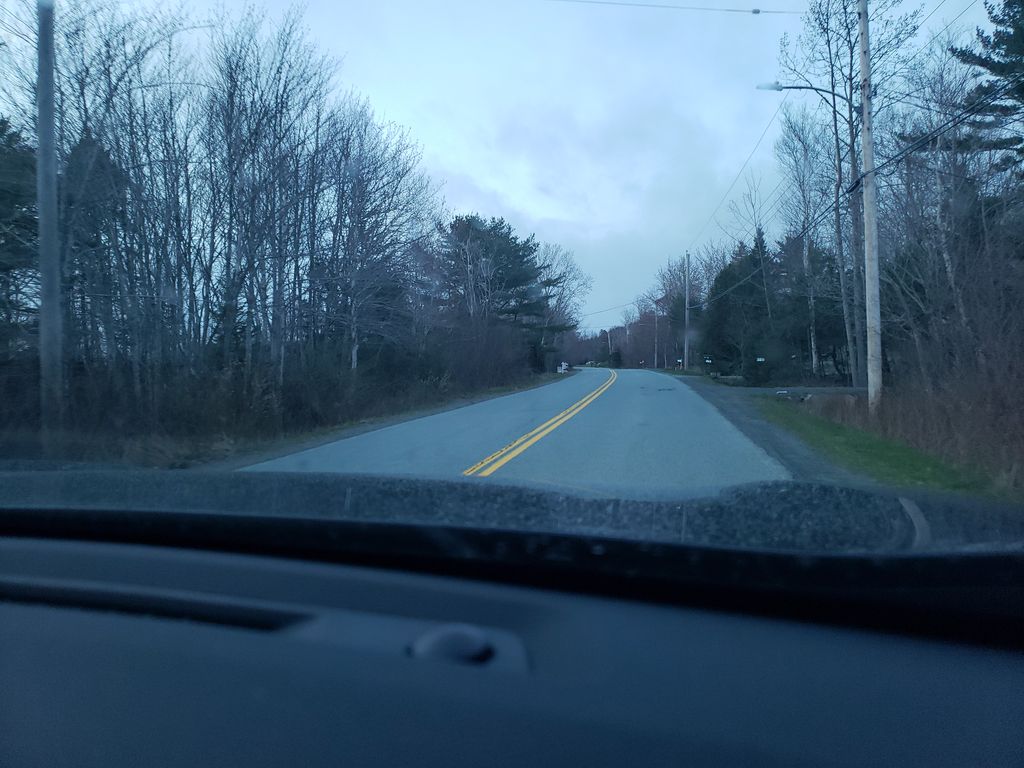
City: halifax